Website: apple
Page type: account-selection
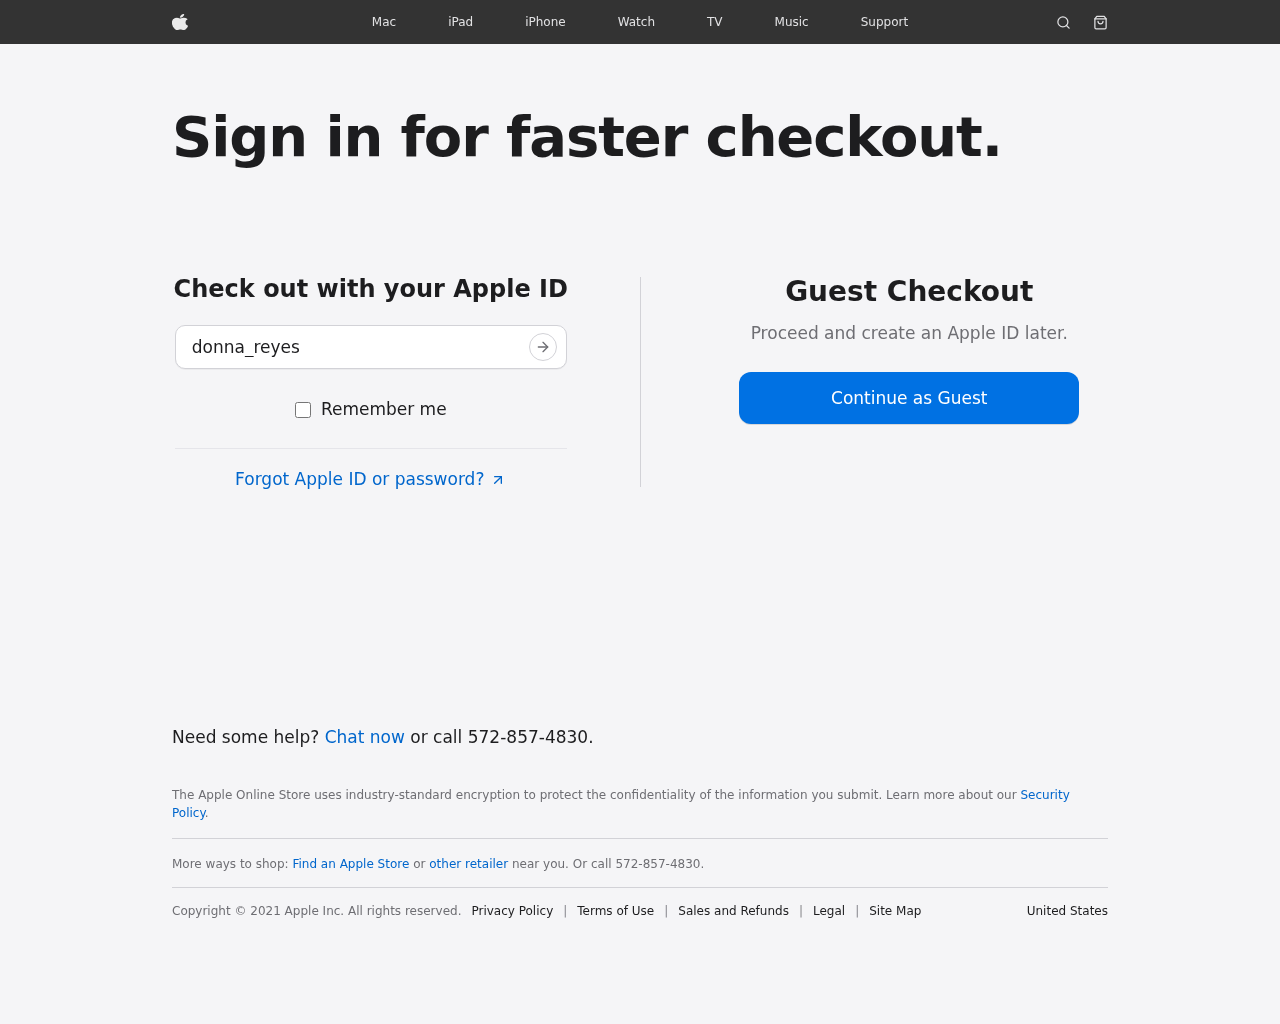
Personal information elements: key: PII_LOGIN_USERNAME
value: donna_reyes